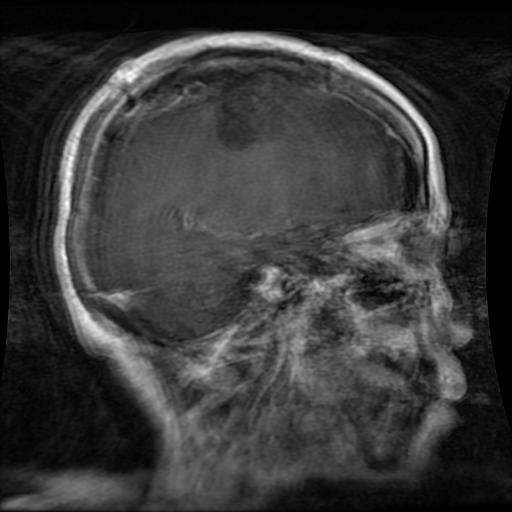
Label: glioma